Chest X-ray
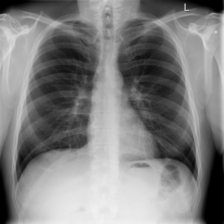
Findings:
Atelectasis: negative
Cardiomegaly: negative
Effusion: negative
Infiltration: negative
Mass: negative
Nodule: negative
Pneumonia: negative
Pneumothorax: negative
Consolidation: negative
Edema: negative
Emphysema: negative
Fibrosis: negative
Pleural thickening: negative
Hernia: negative